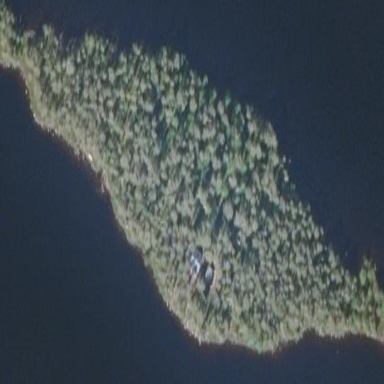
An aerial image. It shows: Islet.